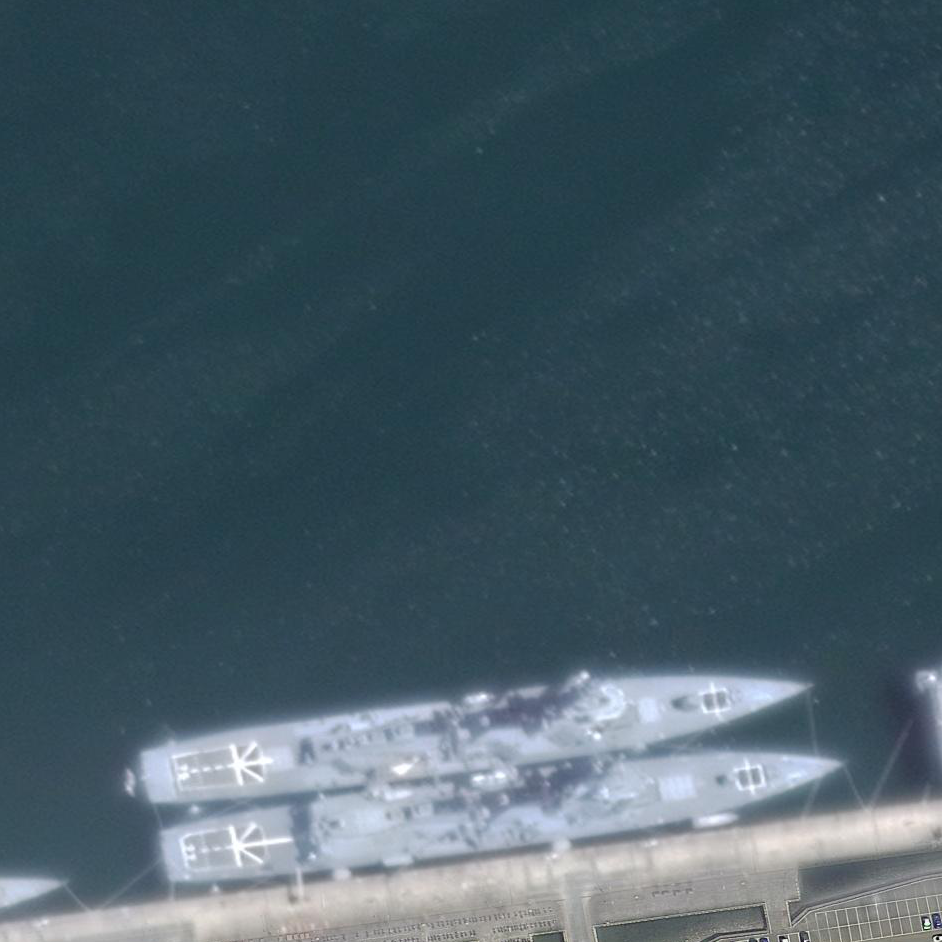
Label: destroyer